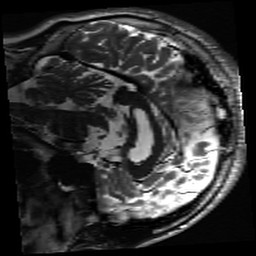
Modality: inplaneT2
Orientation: sagittal